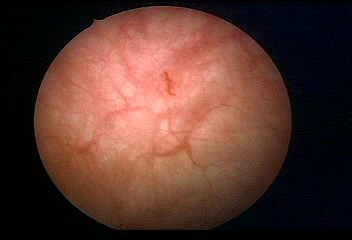
Modality: WLC
Class: Normal mucosa
Bladder cancer association: No